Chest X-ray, PA view. Patient: 20 years old, sex M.
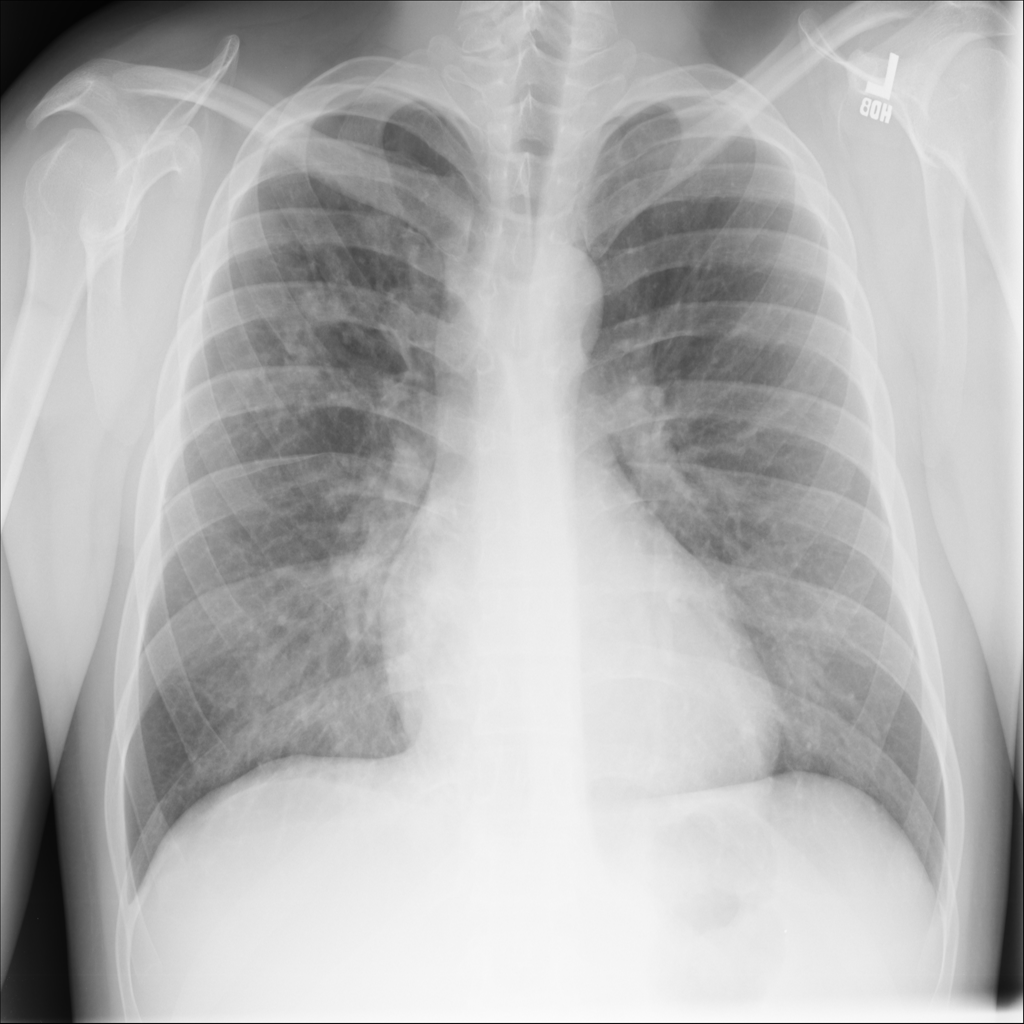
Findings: Infiltration